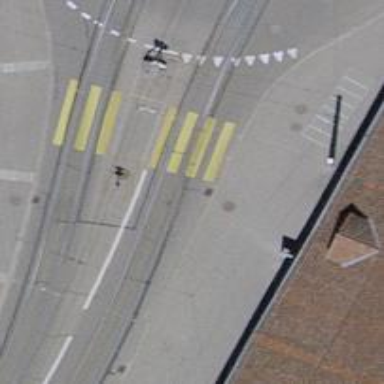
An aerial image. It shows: Tram crossing on the railway.